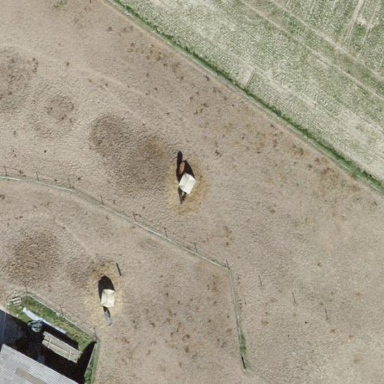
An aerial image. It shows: Paddock used for animal keeping.